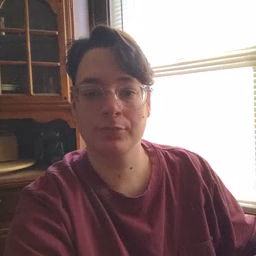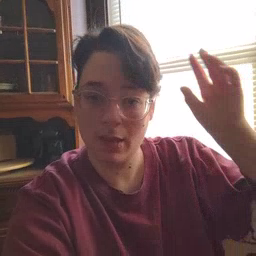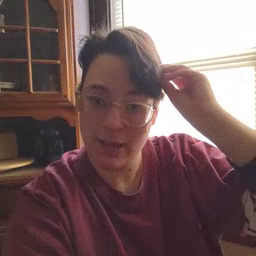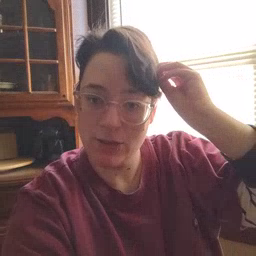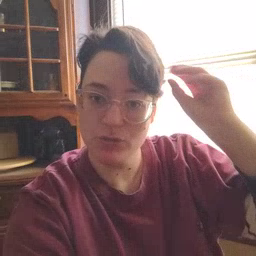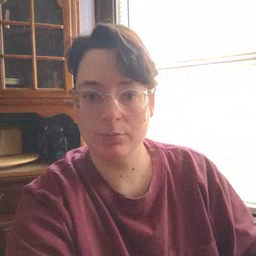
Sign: hair